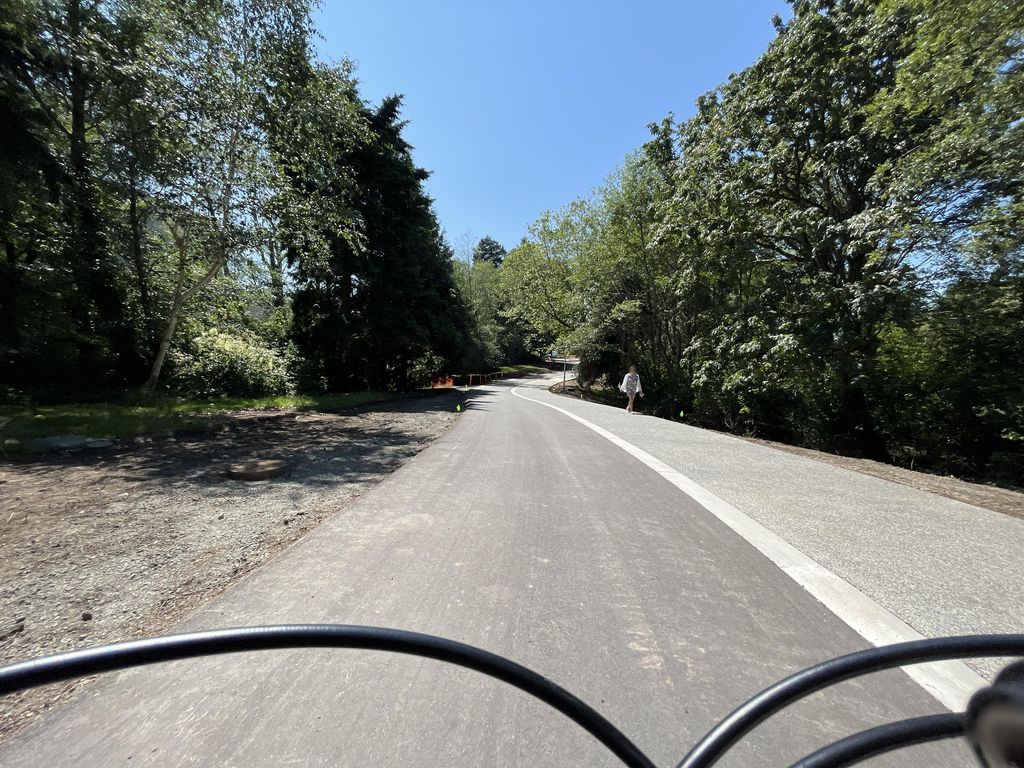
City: victoria